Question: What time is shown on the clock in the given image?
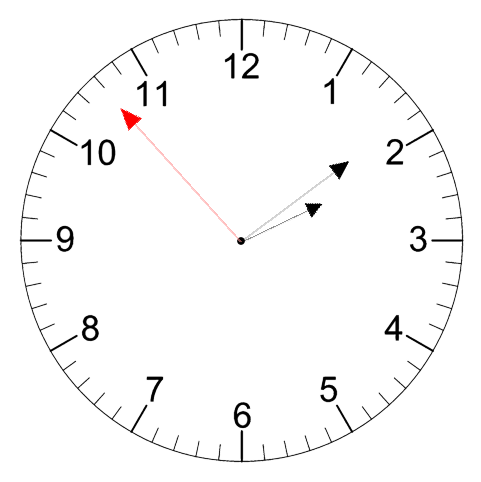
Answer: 02:08:53